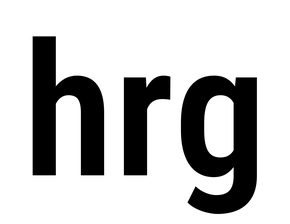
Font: Roboto_Condensed_SemiBold